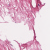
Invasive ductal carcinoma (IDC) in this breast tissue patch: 0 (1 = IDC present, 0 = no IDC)